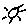
Label: sun